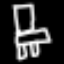
Label: chair